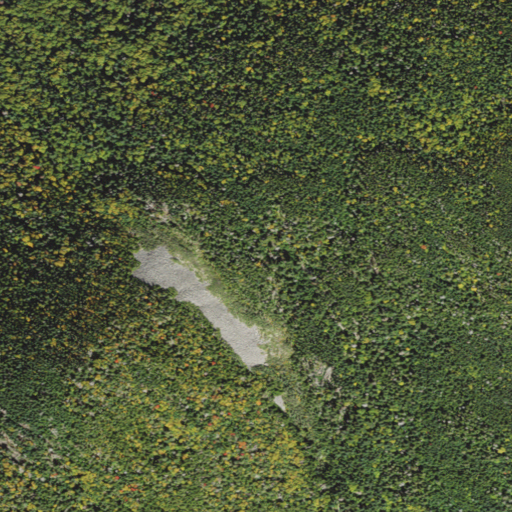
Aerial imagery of ridge(s) in New Hampshire named Vose Spur containing only evergreen forest